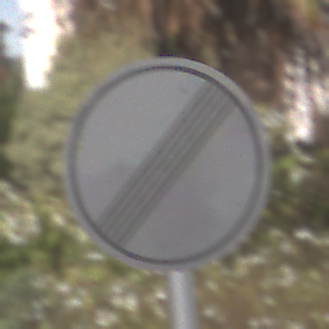
Verkehrszeichen: EndeSaemtlicherBegrenzungen
Umgebung: Outdoor, Urban
Tageszeit: MorningAfternoon
Wetter: PartlyCloudy
Licht: Natural
Jahreszeit: NotSpecified
Kontrast: HighContrast